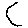
Label: hexagon